Interaction volume radius: 5 \u00c5
Interaction volume height: 35 \u00c5
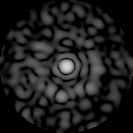
Disorder parameter: 0.8534